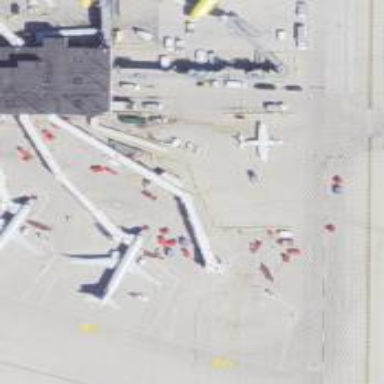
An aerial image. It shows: Airport gate.